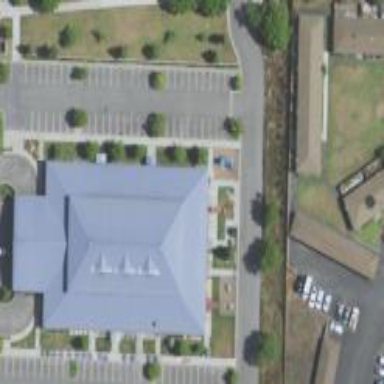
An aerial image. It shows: Community centre building.